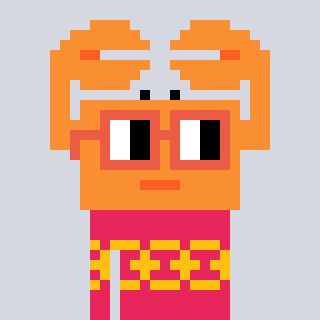
a pixel art character with square orange glasses, a crab-shaped head and a redpinkish-colored body on a cool background